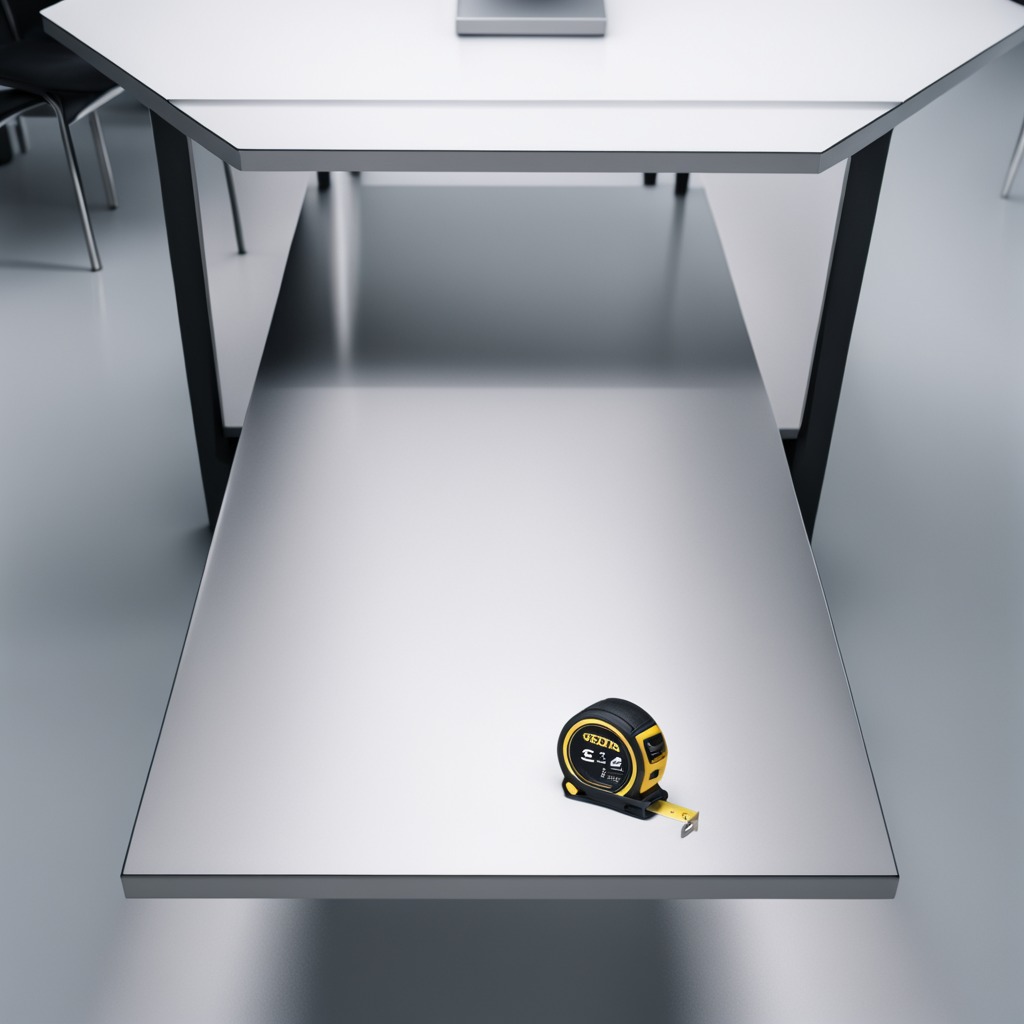
A measuring tape is lying on a stainless steel table in a high-end prototyping lab.